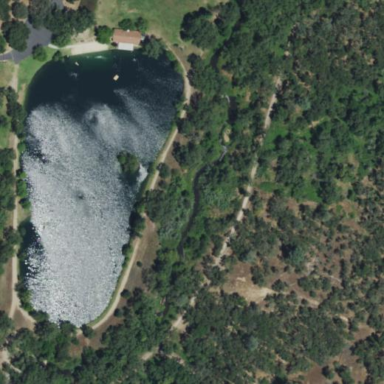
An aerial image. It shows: Lake with natural water.